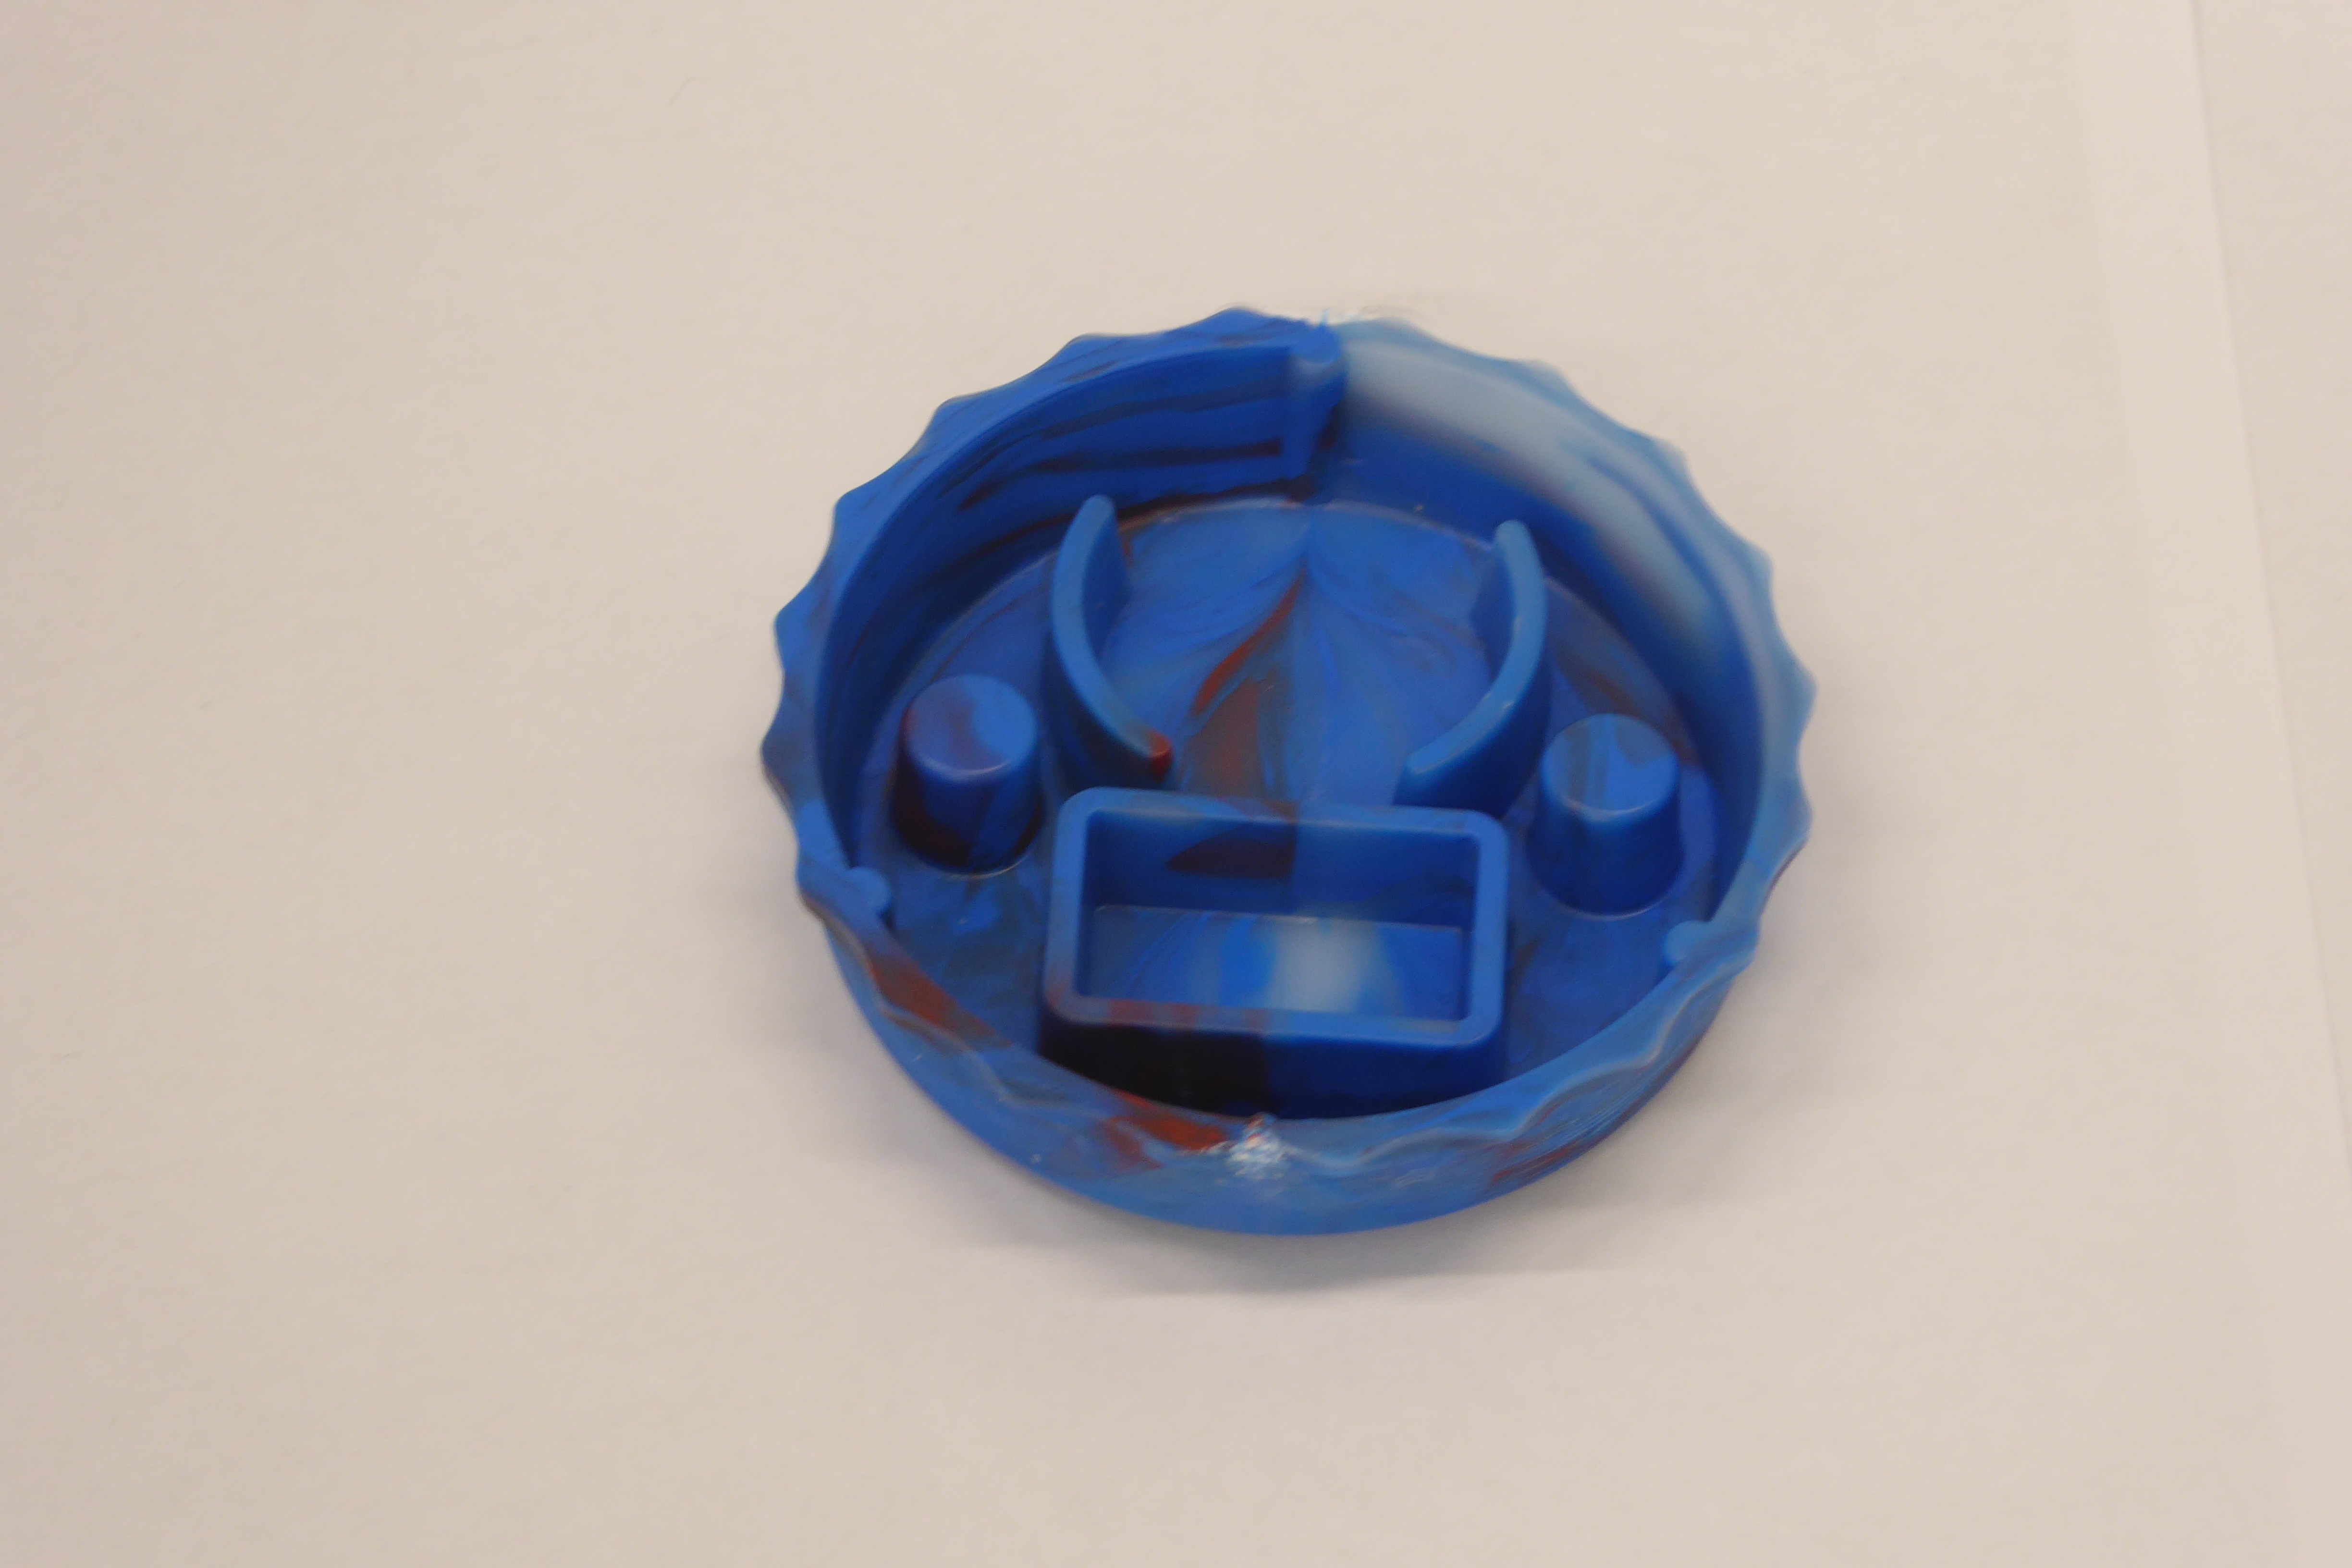
Label: Bottle Opener - Inlay